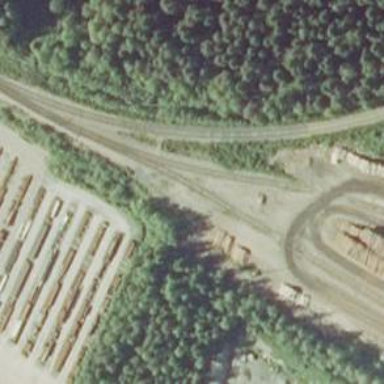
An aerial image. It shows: Wedge used for railway derailment.